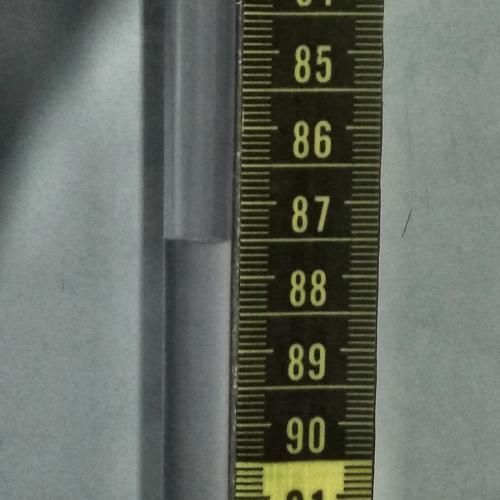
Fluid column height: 87.5 cm